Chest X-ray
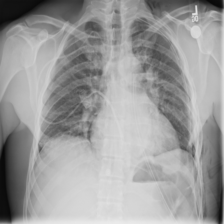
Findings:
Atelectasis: negative
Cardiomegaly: negative
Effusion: negative
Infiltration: negative
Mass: negative
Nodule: negative
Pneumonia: negative
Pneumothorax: negative
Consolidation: negative
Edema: negative
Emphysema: negative
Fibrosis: negative
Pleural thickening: negative
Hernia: negative